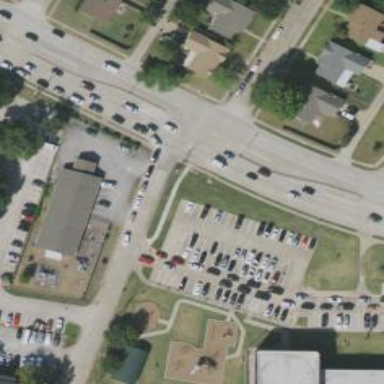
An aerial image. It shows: Secondary road with separate sidewalks.